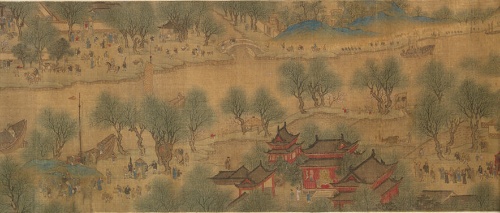
Title: 清  佚名  清明上河圖  卷|Spring Festival on the River
Artist: Unidentified artist
Date: 18th century?
Object type: Handscroll
Classification: Paintings
Medium: Handscroll; ink and color on silk
Culture: China
Period: Qing dynasty (1644–1911)
Dimensions: 11 3/4 in. x 33 ft. (29.8 x 1004.6 cm)
Department: Asian Art
Credit line: From the Collection of A. W. Bahr, Purchase, Fletcher Fund, 1947
Accession year: 1947
Repository: Metropolitan Museum of Art, New York, NY
Tags: Landscapes|Rivers|Boats